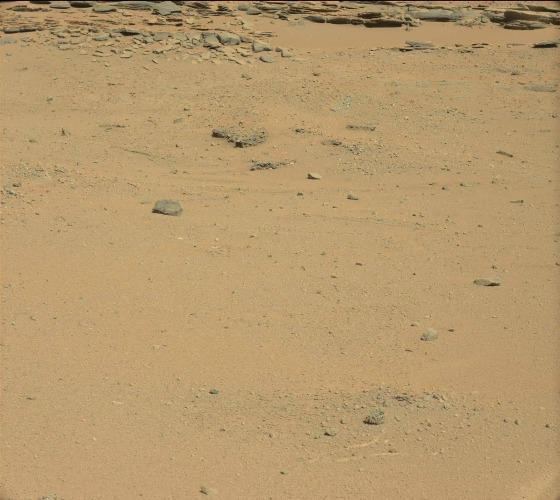
Terrain classes present: Bedrock, Gravel / Sand / Soil, Rock